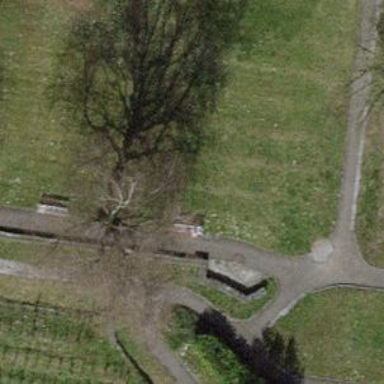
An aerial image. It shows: Bench.